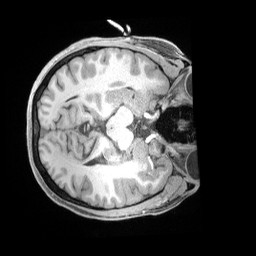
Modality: T1w
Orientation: axial
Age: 36
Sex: female
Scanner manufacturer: siemens
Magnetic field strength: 3 T
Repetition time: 2 s
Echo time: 0.00211 s